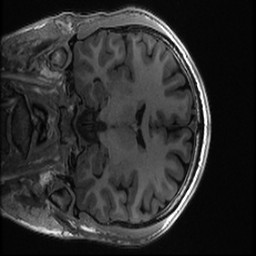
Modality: T1w
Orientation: coronal